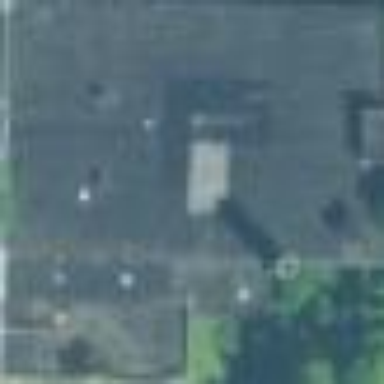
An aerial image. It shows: Building.